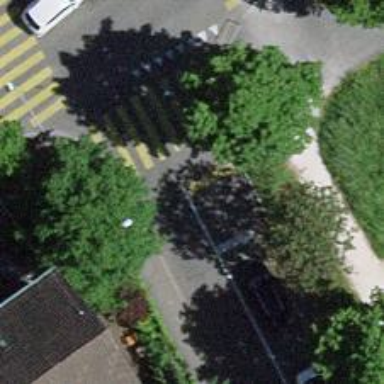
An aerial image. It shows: Road with traffic signals for signaling.